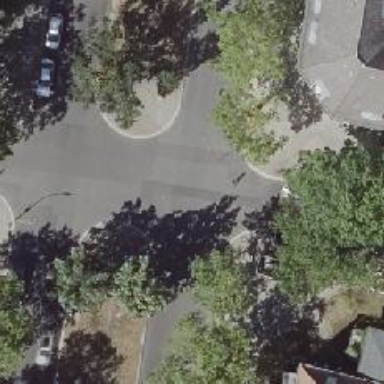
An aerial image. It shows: Tertiary road with asphalt surface. There is parking lane on the right side.